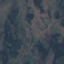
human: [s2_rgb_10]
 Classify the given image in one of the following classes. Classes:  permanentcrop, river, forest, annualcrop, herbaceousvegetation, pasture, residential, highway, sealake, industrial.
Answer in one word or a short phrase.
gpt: HerbaceousVegetation